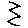
Label: zigzag